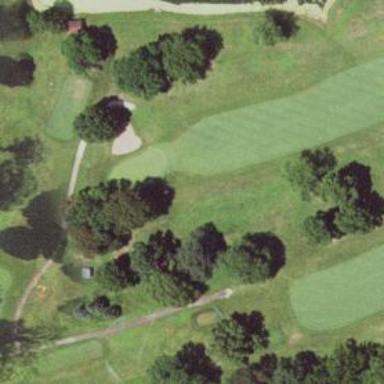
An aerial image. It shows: View of golf hole.